Question: Is there a function that allows specifying default padding values for different edges of the 'MapFragment', i.e. similar to
'CameraUpdateFactory.newLatLngBounds(LatLngBounds bounds, int padding)'
which already exists, but instead something like
'CameraUpdateFactory.newLatLngBounds(LatLngBounds bounds, int paddingTop, int paddingLeft, int paddingBottom, int paddingRight)'?
: In my MapFragment I have a half transparent layer on top. Therefore I need a wider padding at the top than at the bottom.

I found this similar question: <URL>, which is supposed to zoom pan. So I have a different projection before the camera update.
I hope I made the question clear!
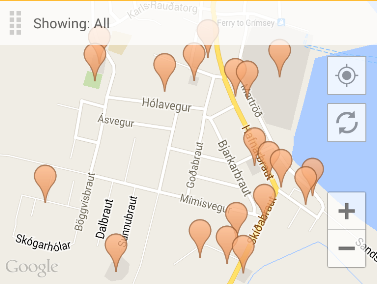
Answer: This is an example of set padding to map...
Sets padding on the map.
This method allows you to define a visible region on the map, to signal to the map that portions of the map around the edges may be obscured, by setting padding on each of the four edges of the map. Map functions will be adapted to the padding. For example, the zoom controls, compass, copyright notices and Google logo will be moved to fit inside the defined region, camera movements will be relative to the center of the visible region, etc.
*the size is in pixels
'''
GoogleMap.setPadding( 10, 20, 20, 50);
'''
all are Int left, top, right, bottom
from @MaciejGorsky, here is the documentation...
<URL>